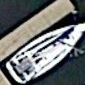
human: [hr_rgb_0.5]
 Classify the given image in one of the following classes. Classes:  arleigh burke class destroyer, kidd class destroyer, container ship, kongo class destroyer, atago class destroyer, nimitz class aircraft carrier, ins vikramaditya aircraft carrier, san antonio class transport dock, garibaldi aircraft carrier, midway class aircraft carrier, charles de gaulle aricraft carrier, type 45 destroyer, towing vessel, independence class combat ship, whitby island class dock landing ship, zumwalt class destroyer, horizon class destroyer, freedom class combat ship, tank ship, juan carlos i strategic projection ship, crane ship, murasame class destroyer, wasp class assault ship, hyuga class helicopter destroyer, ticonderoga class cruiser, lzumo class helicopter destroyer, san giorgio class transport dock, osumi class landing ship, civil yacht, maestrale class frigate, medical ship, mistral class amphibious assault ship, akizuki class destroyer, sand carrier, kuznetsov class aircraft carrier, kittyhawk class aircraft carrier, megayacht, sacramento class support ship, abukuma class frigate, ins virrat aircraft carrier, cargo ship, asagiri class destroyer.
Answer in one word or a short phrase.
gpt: Civil yacht